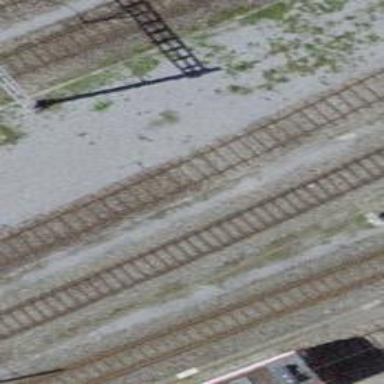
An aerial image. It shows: Yard with single rail track. The railway track is electrified with contact line for service purposes.